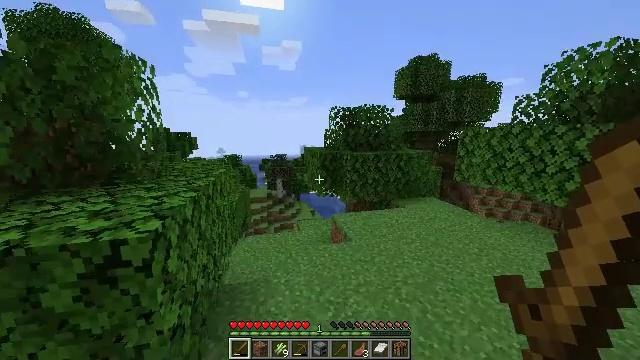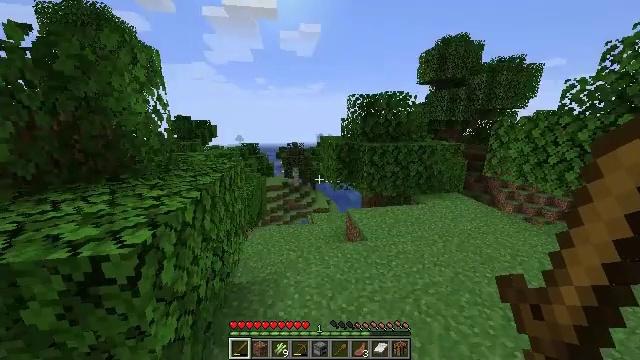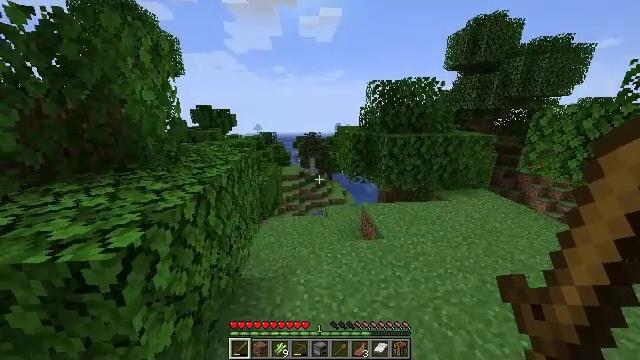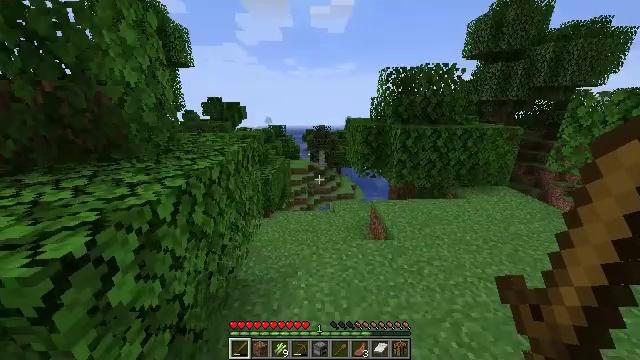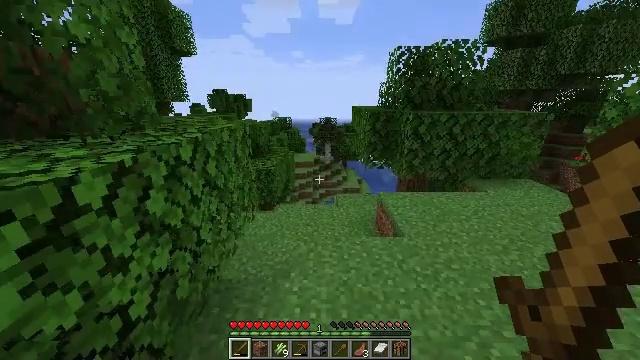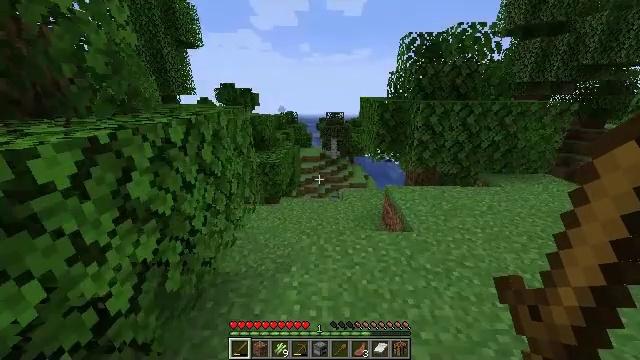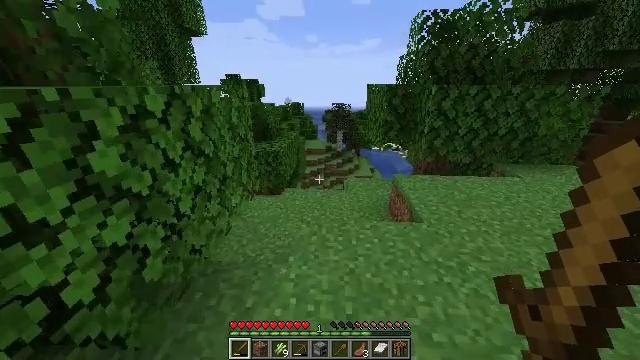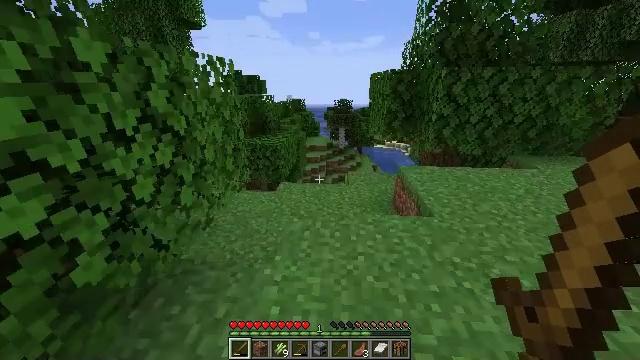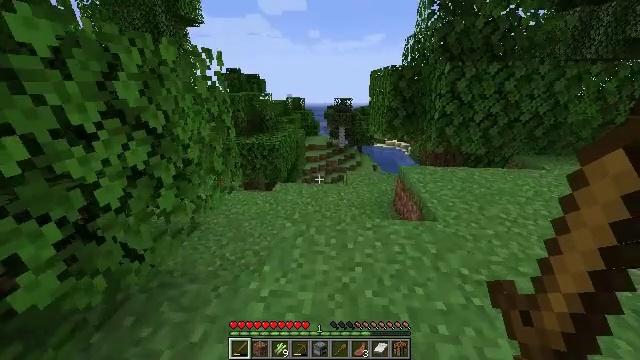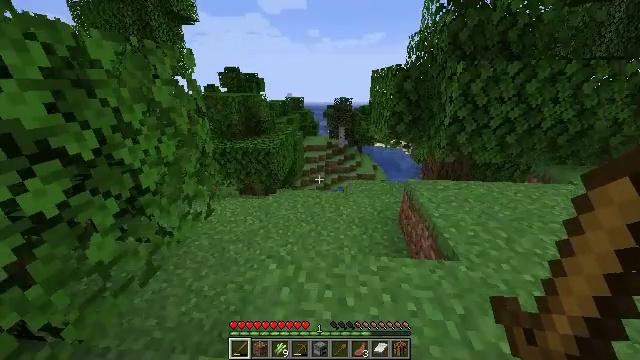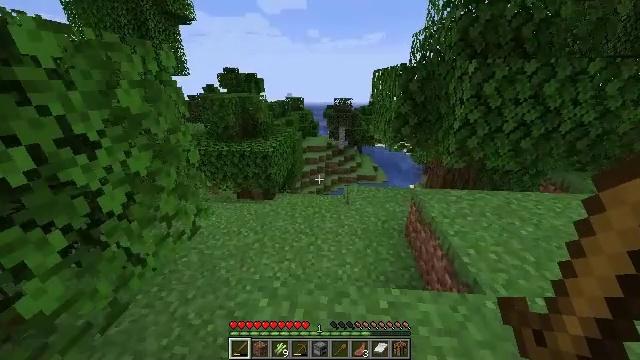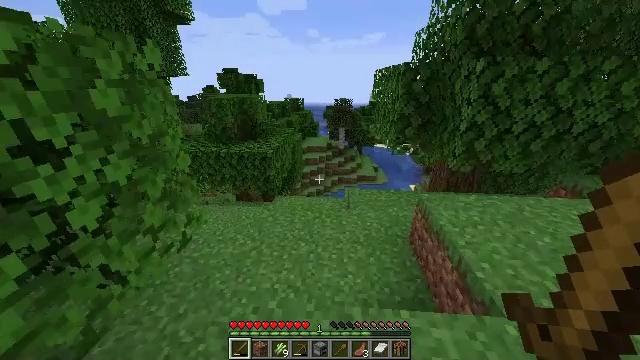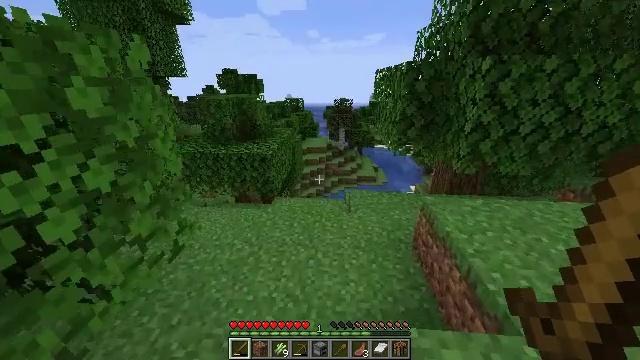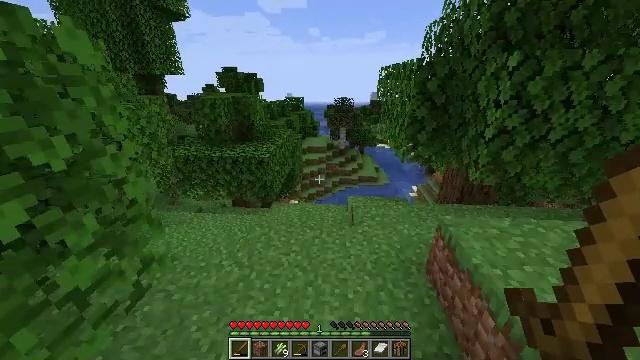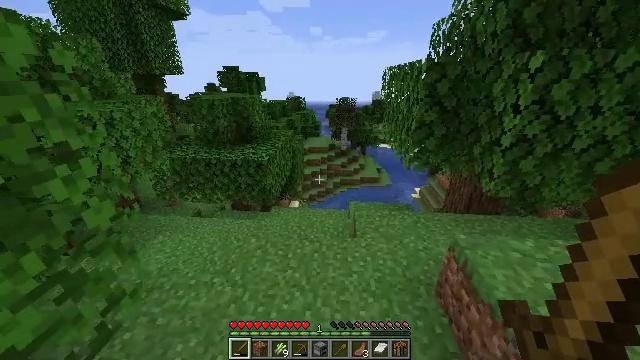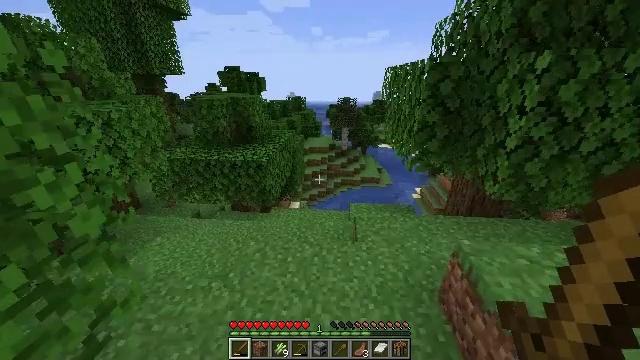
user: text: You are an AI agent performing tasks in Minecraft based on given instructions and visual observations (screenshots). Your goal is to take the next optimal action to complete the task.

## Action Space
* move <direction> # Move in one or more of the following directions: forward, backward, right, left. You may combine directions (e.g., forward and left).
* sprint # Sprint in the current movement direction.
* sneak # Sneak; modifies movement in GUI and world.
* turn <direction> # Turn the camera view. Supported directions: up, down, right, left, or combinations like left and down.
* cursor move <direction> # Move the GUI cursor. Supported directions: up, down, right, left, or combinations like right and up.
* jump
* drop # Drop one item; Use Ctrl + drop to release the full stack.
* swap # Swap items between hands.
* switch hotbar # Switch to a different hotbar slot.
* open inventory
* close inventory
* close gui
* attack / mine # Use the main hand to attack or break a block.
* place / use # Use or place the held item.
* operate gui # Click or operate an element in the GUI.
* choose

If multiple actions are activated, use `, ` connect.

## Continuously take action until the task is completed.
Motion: motion action
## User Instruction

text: Collect sugar cane near water sources.
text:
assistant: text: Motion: move forward, sprint, turn left and down
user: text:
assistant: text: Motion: move forward, sprint, turn left and down
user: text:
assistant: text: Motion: move forward, sprint, turn left and down
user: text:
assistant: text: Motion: move forward, sprint, turn left and down
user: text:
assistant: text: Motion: move forward, sprint, turn left and down
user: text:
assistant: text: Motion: move forward, sprint, turn left and down
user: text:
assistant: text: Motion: move forward, sprint
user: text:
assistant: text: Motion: move forward, sprint
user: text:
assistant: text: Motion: move forward, sprint
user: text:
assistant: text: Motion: move forward, sprint
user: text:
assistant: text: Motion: move forward, sprint
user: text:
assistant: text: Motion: move forward, sprint
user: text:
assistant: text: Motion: move forward, sprint
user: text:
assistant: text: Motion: move forward, sprint
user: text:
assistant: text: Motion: move forward, sprint
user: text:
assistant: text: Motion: move forward, sprint
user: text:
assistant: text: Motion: move forward, sprint
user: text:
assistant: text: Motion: move forward, sprint
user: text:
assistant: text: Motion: move forward, sprint
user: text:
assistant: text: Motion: move forward, sprint
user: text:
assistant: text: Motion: move forward, sprint
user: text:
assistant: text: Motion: move forward, sprint
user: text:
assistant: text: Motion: move forward, sprint
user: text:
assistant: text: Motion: move forward, sprint, turn left
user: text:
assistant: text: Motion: move forward, sprint, turn left and down
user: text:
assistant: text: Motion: move forward, sprint, turn left and down
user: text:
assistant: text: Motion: move forward, sprint, turn left and down
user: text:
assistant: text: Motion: move forward, sprint, turn left
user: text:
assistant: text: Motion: move forward, sprint
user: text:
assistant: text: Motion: move forward, sprint